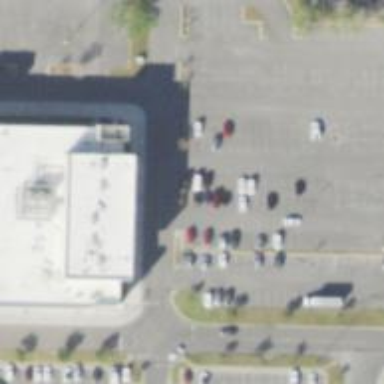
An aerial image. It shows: Parking space is available.